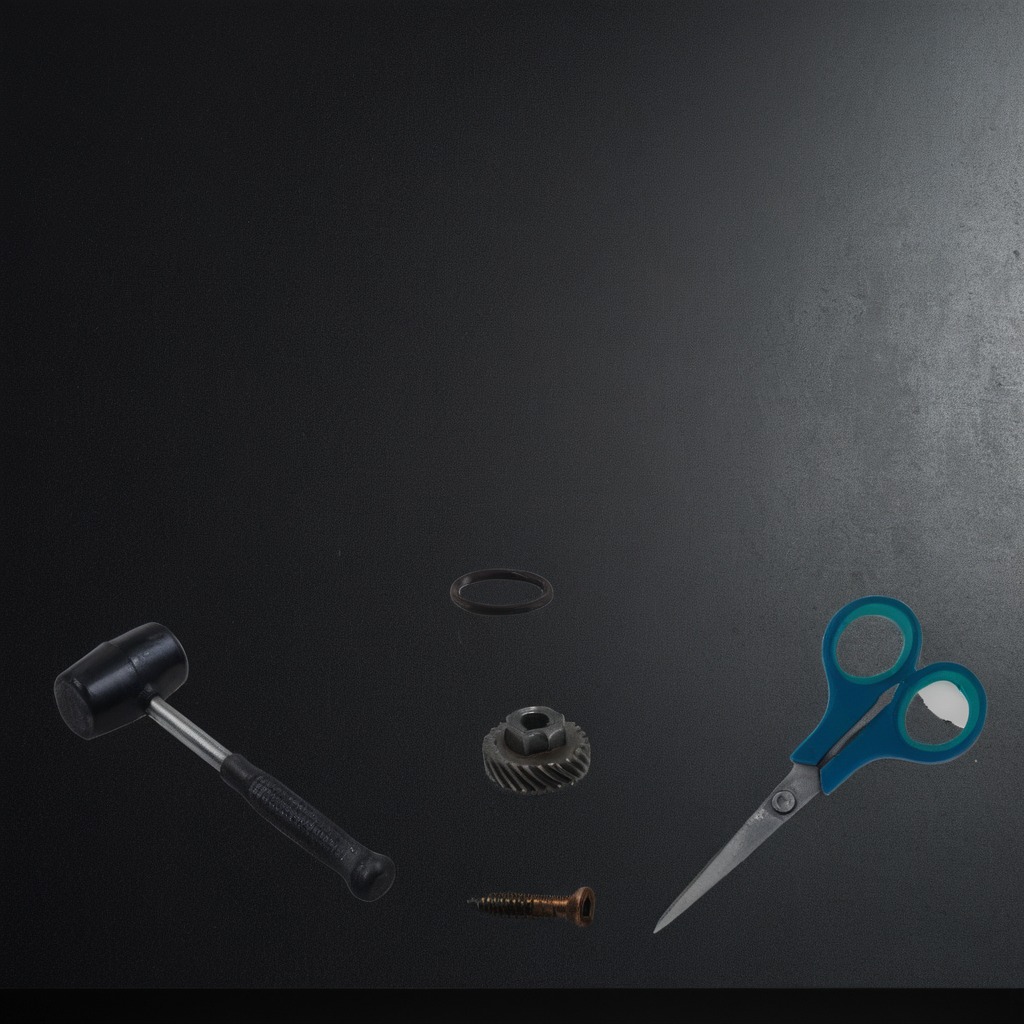
A rubber Oring, a steel gear with teeth, a metal machine screw, a hammer, and a pair of scissors are lying on the clean granite tabletop.